Question: So, basically, check the picture below:

This is a grid of 4x5 explained, however the actual challenge requires you to input the grid dimensions. So, my job is to write a program that calculates the amount of turns you make (red dots in this case). The starting position is always in the bottom left corner. The guy is moving by the arrows of the clock ("right").
The program input / output is:
you input the grid dimensions:
4 5 (for example)
you output the amount of changes of direction.
7
So, I have absolutely no idea how it's done. The solution I have seen only is the following:
'''
#include <iostream>
#include <cmath>
using namespace std;
int main() {
long long n, i,pom,m;
int k,br=0;
cin>>n>>m;
if(n>m) {
int pom=n;
n=m;
m=n;
}
if(n+1>=m)
cout<<(n-1)+(m-1);
else
cout<<(n-1) +(n-1)+1;
return 0;
}
'''
But I don't understand the following example... could anyone explain what's going? Or any other way of solving this problem is always welcome.
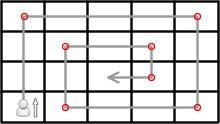
Answer: '''
int res = 0;
if(height == width)
res = height * 2 - 2;//when height is odd than you will have 2 rows with single red dot
//when height is even you will have one row without red dot (all the rest have 2 red dots.
else if (width > height)
res = height * 2 - 1;//one rows with 1 red dot the rest with 2 red dots.
else //height > width
res = width * 2 - 2// 2 columns with one red dot and the rest with 2 red dots.
'''